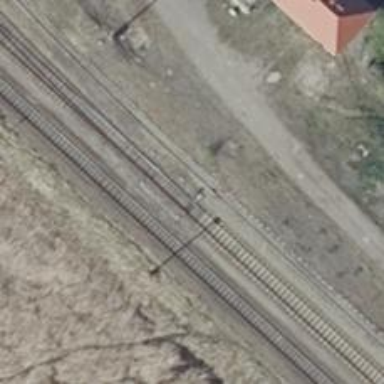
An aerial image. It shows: Railway switch.